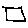
Label: square